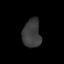
Tissue: prostate
Cell type: T cells
Senescence score: 0.3356
Nuclear area (px): 503
Mean DAPI intensity: 60.431